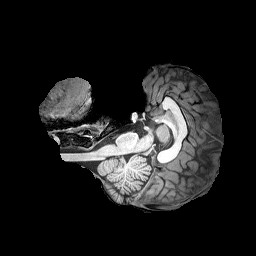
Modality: T1w
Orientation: axial
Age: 19
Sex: female
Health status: healthy